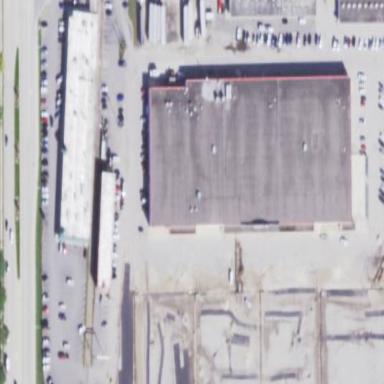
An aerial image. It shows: Customer parking area with asphalt surface.